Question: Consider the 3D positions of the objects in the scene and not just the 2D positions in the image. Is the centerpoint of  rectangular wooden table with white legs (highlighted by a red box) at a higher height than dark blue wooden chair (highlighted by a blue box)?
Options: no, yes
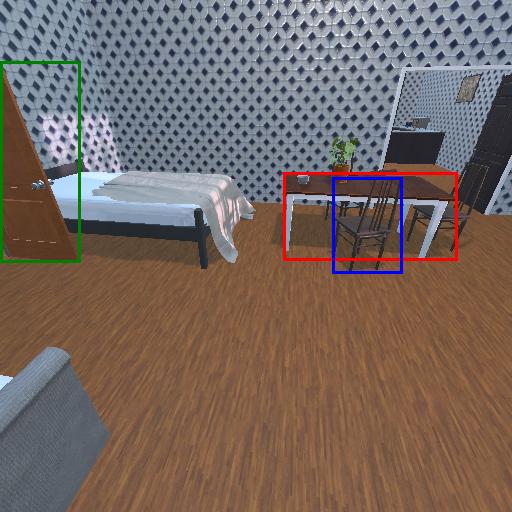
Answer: no